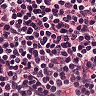
Metastatic tissue present: no